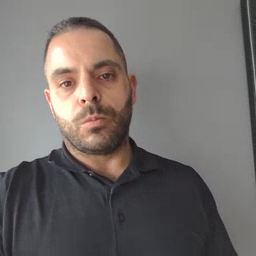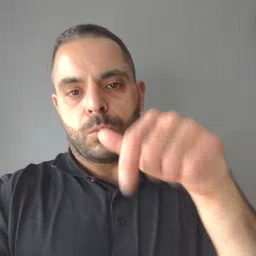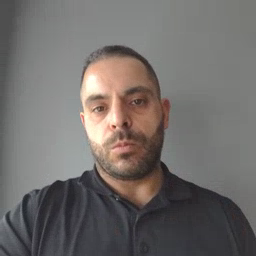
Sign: later